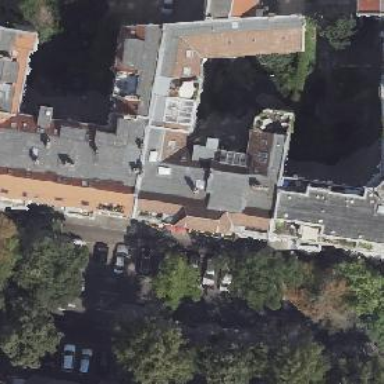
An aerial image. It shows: Apartment building with double saltbox roof shape.